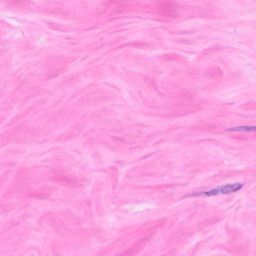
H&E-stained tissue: Breast